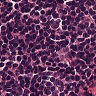
Metastatic tissue present: no